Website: bh-photo
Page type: customer-info-address
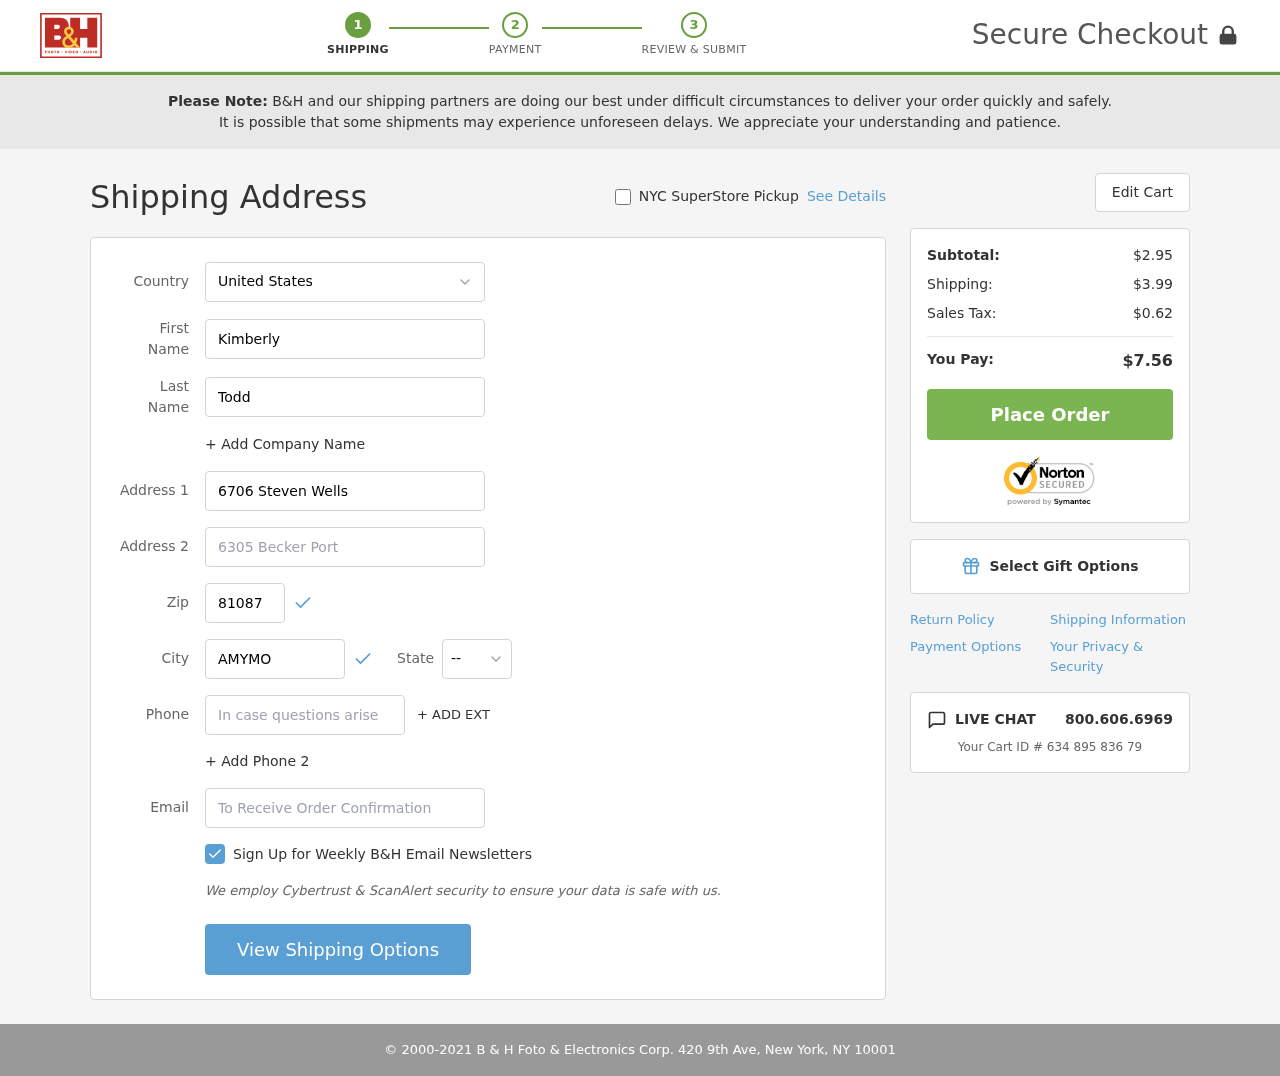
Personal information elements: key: PII_CITY
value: Amymouth
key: PII_COUNTRY
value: United States
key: PII_EMAIL
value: kimberly_todd@hotmail.com
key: PII_FIRSTNAME
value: Kimberly
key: PII_LASTNAME
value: Todd
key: PII_PHONE
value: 4713607199
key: PII_POSTCODE
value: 81087
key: PII_STATE_ABBR
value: CT
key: PII_STREET
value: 6706 Steven Wells
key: PII_STREET2
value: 6305 Becker Port
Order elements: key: ORDER_SUBTOTAL
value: $2.95
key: ORDER_SHIPPING_COST
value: $3.99
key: ORDER_TAX
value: $0.62
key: ORDER_TOTAL
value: $7.56
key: ORDER_ID
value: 634 895 836 79